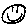
Label: smiley face